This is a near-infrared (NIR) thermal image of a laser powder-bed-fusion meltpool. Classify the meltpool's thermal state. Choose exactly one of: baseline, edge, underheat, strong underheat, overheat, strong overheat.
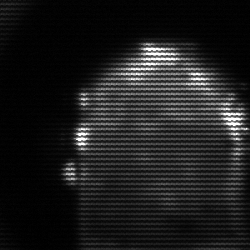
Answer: baseline